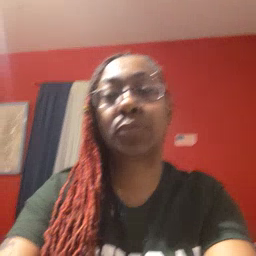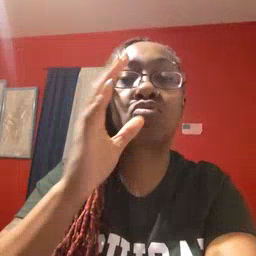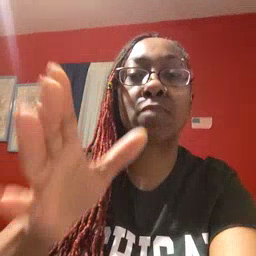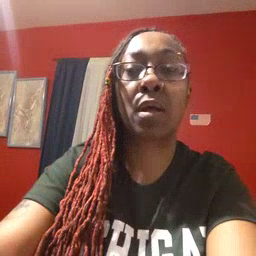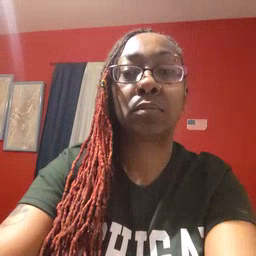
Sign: grandma